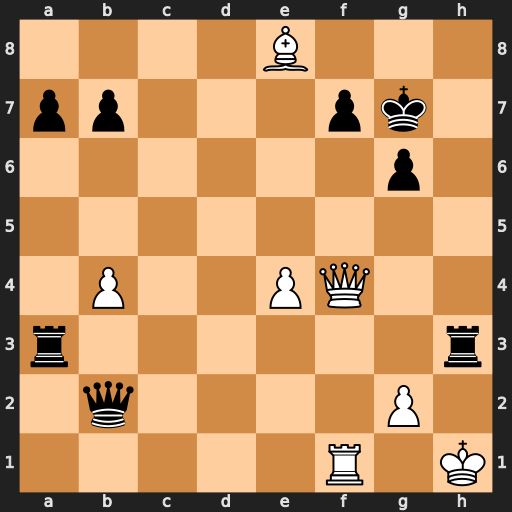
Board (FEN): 4B3/pp3pk1/6p1/8/1P2PQ2/r6r/1q4P1/5R1K
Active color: w
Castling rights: -
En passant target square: -
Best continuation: gxh3 Rxh3+ Kg1